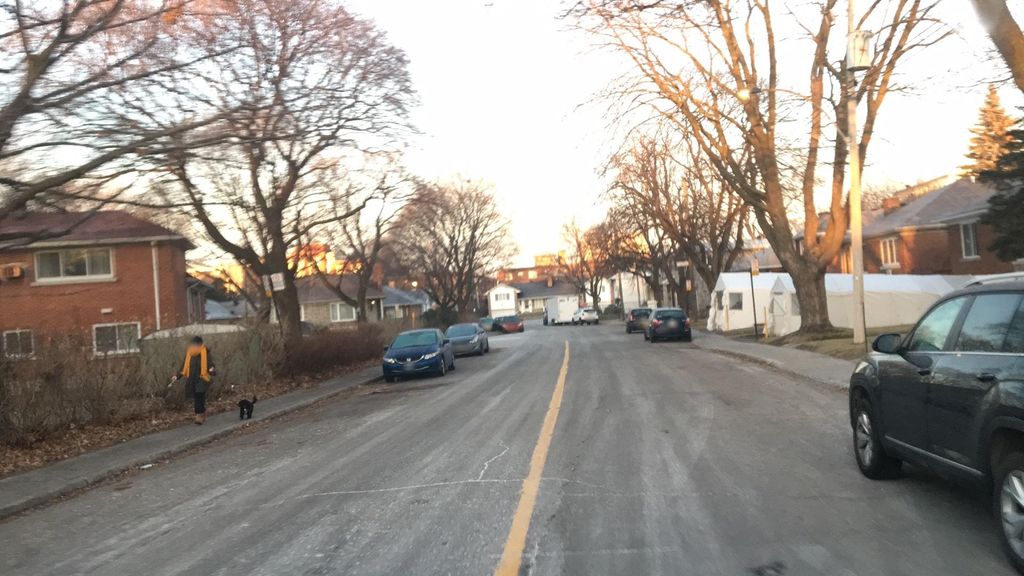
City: montreal